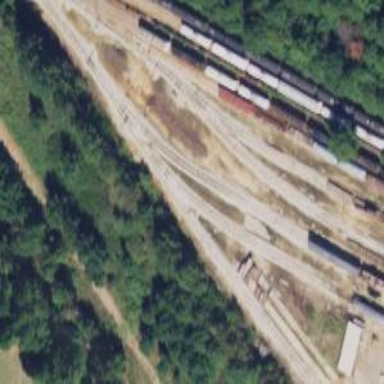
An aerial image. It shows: Preserved railway.